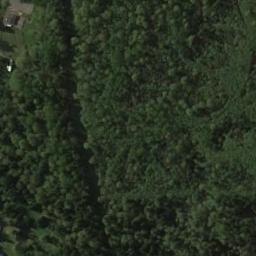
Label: forest